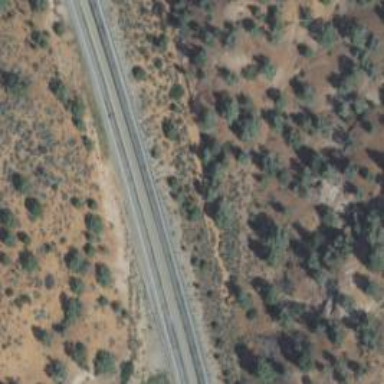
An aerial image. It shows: Asphalt road designated as trunk highway.